Question: I have written this code to generate this XML structure, but for some reason it doesn't seems to be working.
It throws the error :- 'Undefined variable: operationtype in C:\wamp\www\sms-gateway\dev estxml.php on line 11' and 'Call to a member function appendChild() on a non-object in C:\wamp\www\sms-gateway\dev estxml.php on line 11'
I'm using php's DOMDocument library, which I don;t have any experience with.
Here's what I need to generate :-

Here's my code :-
'''
function gen_xml($number,$message,$smssender)
{
/* create a dom document with encoding utf8 */
$domtree = new DOMDocument('1.0', 'UTF-8');
/* create the root element of the xml tree */
$xmlRoot = $domtree->createElement("sms-teknik");
/* append it to the document created */
$xmlRoot = $domtree->appendChild($xmlRoot);
$operationtype->appendChild($domtree->createElement('operationtype','0'));
$flash->appendChild($domtree->createElement('flash','0'));
$multisms->appendChild($domtree->createElement('multisms','0'));
$maxmultisms->appendChild($domtree->createElement('maxmultisms','0'));
$compresstext->appendChild($domtree->createElement('compresstext','0'));
$smssender->appendChild($domtree->createElement('smssender',$smssender));
$deliverystatustype->appendChild($domtree->createElement('deliverystatustype','0'));
$usereplynumber->appendChild($domtree->createElement('usereplynumber','0'));
$usereplyforwardtype->appendChild($domtree->createElement('usereplyforwardtype','0'));
$usee164->appendChild($domtree->createElement('usee164','0'));
$item=$domtree->createElement("items");
$item = $domtree->appendChild($item);
$recipient = $domtree->createElement("recipient");
$recipient = $domtree->appendChild($recipient);
$orgaddress->appendChild($domtree->createElement('orgaddress',$number));
echo $domtree->saveXML();
}
'''
Any suggestions / help would be greatly appreciated.
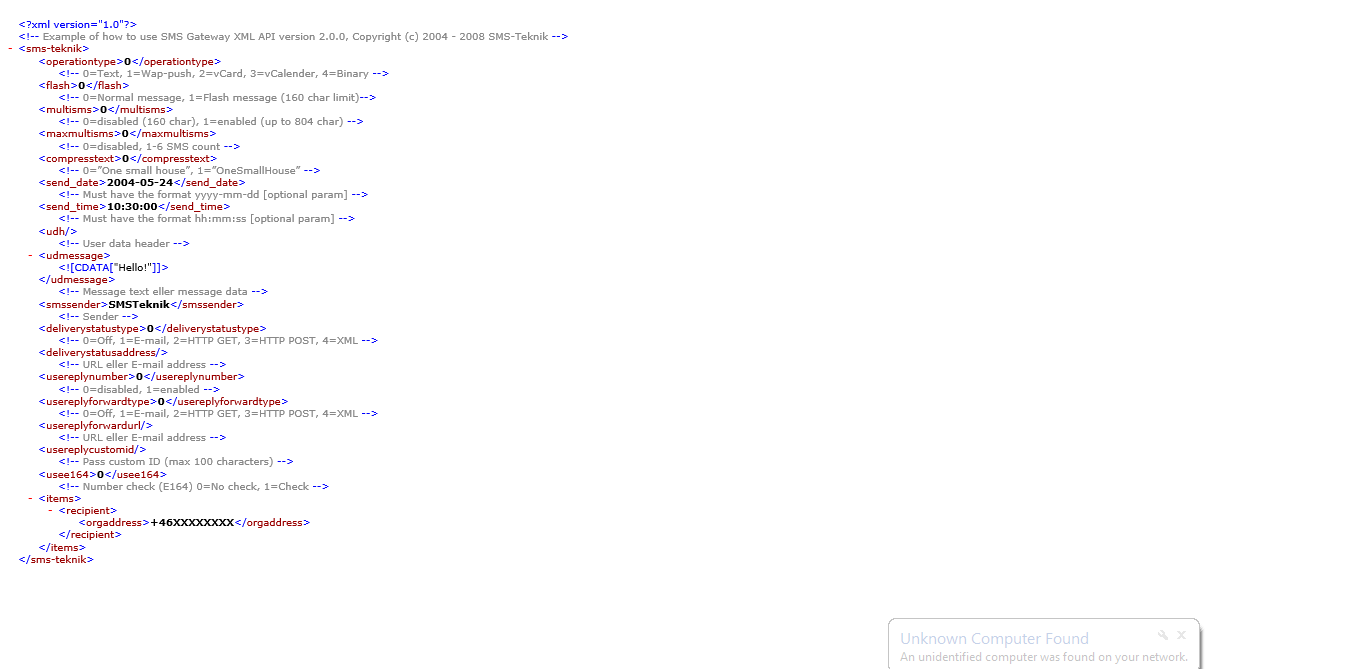
Answer: you need to replace line 11 like this
'''
$xmlRoot-> appendChild($domtree->createElement('operationtype','0'));
'''
And all your following lines are same they will throw the same error.
You should add childs to root xml element.